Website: bh-photo
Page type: customer-info-address
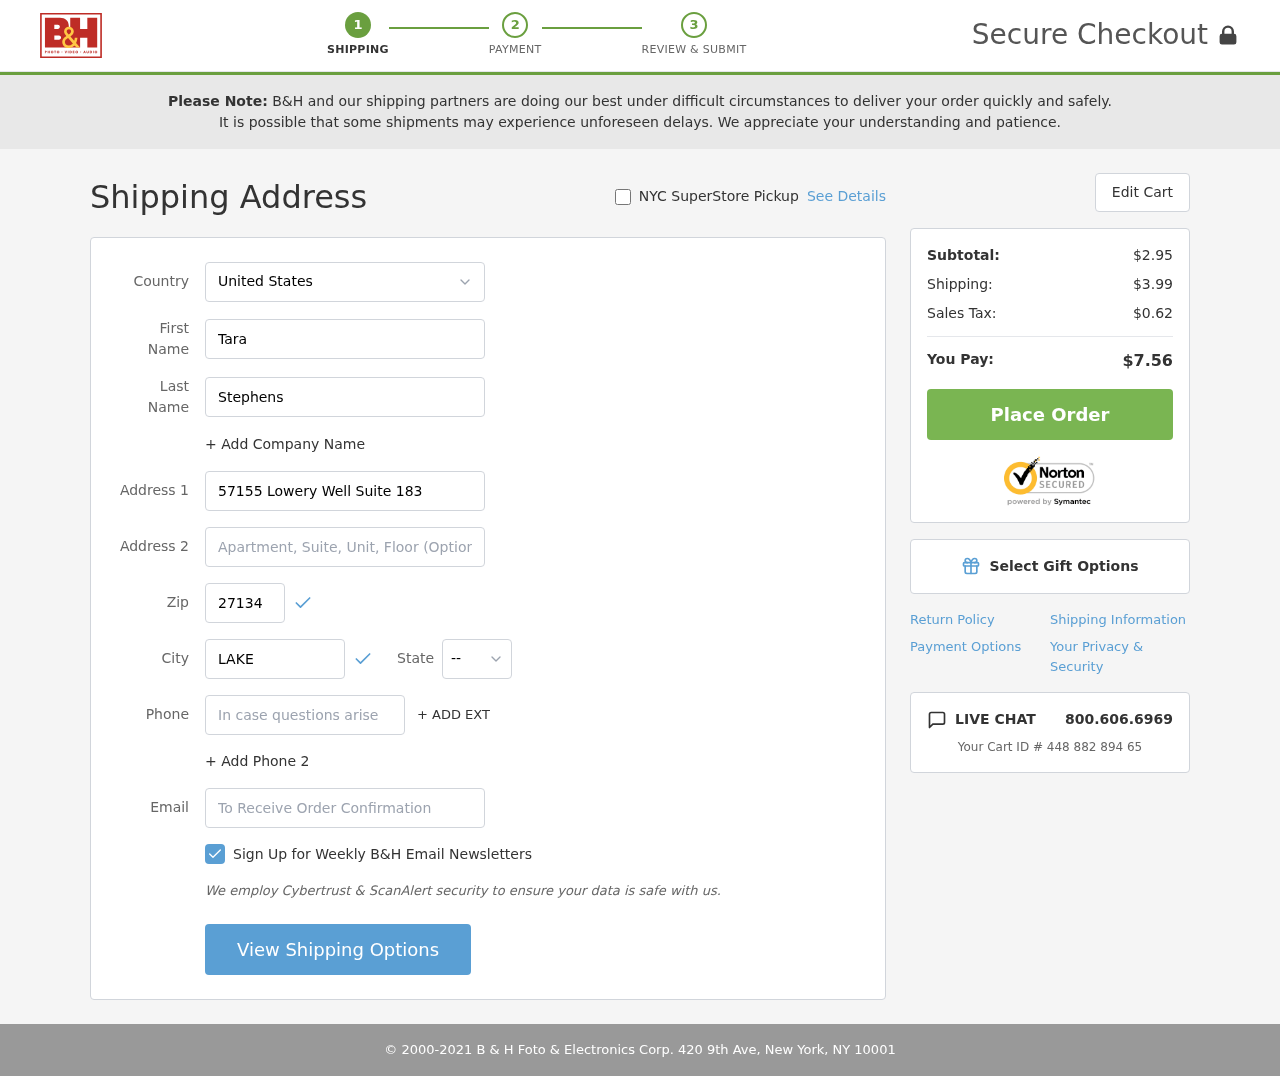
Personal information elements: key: PII_CITY
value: Lake Alicia
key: PII_COUNTRY
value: United States
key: PII_EMAIL
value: tstephens@yahoo.com
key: PII_FIRSTNAME
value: Tara
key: PII_LASTNAME
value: Stephens
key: PII_PHONE
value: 5667162380
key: PII_POSTCODE
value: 27134
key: PII_STATE_ABBR
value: TN
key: PII_STREET
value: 57155 Lowery Well Suite 183
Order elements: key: ORDER_SUBTOTAL
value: $2.95
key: ORDER_SHIPPING_COST
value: $3.99
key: ORDER_TAX
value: $0.62
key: ORDER_TOTAL
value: $7.56
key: ORDER_ID
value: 448 882 894 65